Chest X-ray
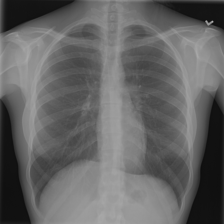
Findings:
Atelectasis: negative
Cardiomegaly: negative
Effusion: negative
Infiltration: negative
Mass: negative
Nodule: negative
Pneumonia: negative
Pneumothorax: negative
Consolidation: negative
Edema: negative
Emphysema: negative
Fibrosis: negative
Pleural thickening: negative
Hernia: negative